Aerial crown-view tile of a tropical tree (Barro Colorado Island, Panama), acquired 20241014:
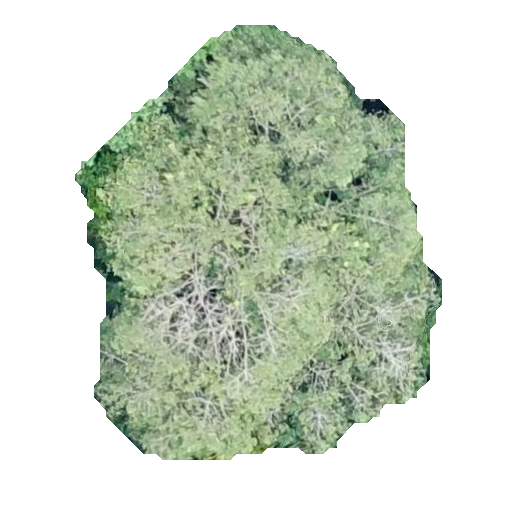
Species: Simarouba amara
GBIF accepted scientific name: Simarouba amara
Crown area: 182.533 m²